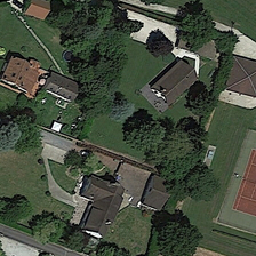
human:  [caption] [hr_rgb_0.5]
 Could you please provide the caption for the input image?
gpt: many green plants and green land in it .

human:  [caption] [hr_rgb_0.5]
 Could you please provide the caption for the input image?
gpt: a sports place with residential medium next to it.

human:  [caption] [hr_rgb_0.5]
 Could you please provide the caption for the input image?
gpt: Sports venues with residents in.

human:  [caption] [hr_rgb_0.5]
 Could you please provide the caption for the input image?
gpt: Next to it is a sports area with a medium-sized residence.

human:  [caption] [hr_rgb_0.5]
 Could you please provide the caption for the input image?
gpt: There is a small playground nearby.